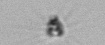
Label: Calciopappus